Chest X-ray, PA view. Patient: 34 years old, sex M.
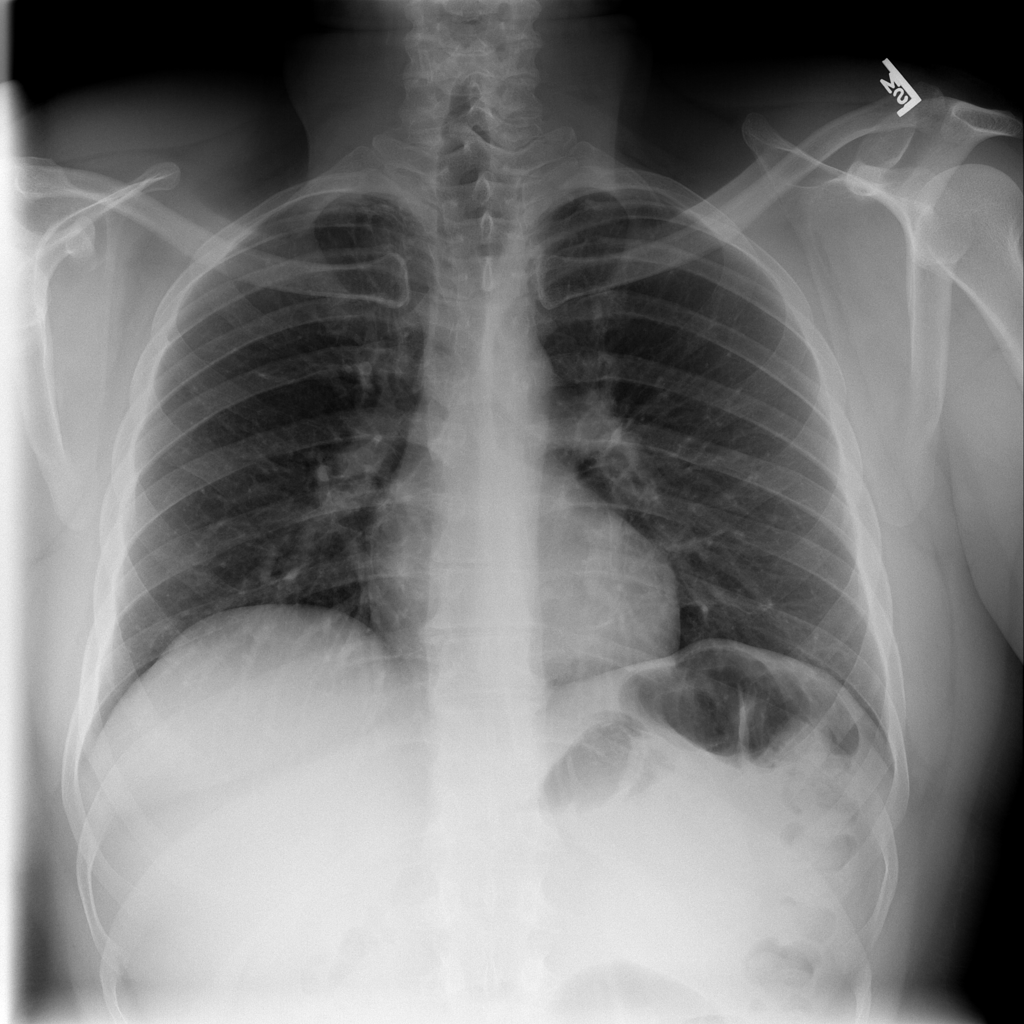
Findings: No Finding